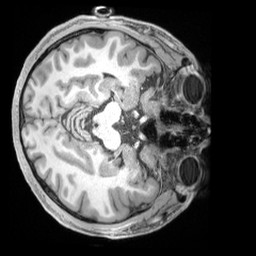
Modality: T1w
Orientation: axial
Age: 29
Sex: male
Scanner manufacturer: siemens
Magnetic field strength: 3 T
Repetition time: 2.4 s
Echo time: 0.00226 s